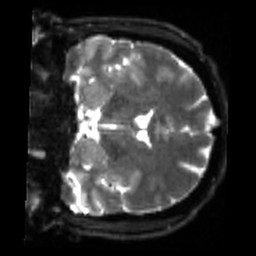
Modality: sbref
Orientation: coronal
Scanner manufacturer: siemens
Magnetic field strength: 3 T
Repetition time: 4 s
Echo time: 0.0594 s